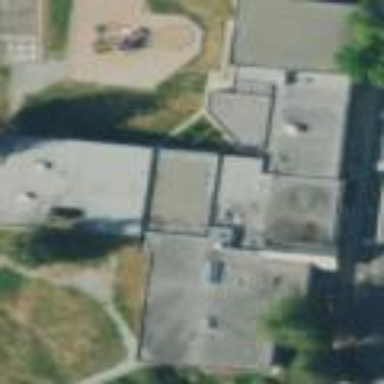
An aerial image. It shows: School building.